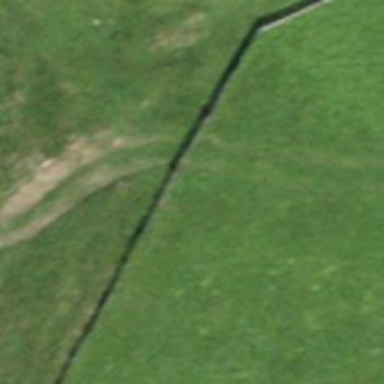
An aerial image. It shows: Fence is in the image.